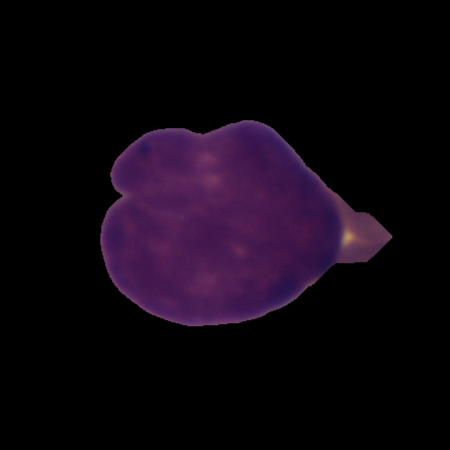
Label: cancer